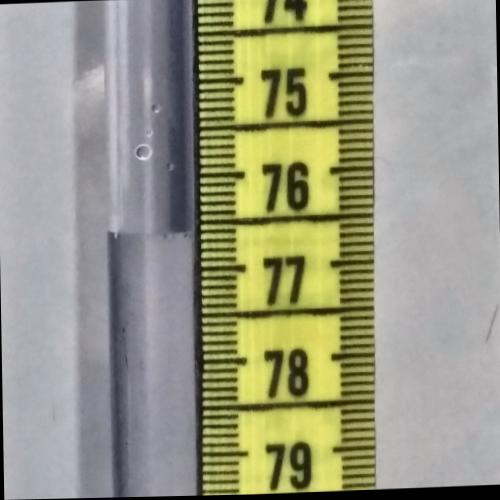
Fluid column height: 76.6 cm